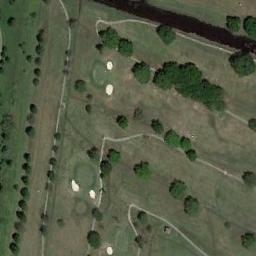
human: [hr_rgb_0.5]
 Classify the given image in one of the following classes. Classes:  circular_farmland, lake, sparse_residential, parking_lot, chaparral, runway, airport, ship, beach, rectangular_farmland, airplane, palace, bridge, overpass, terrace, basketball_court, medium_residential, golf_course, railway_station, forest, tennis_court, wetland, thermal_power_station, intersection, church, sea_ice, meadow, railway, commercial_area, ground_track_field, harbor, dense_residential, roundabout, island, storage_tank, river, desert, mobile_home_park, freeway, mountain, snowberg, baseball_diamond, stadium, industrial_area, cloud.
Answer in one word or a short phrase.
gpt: golf_course